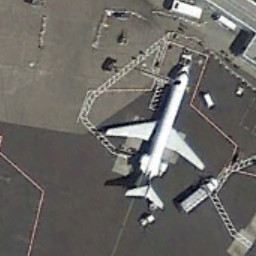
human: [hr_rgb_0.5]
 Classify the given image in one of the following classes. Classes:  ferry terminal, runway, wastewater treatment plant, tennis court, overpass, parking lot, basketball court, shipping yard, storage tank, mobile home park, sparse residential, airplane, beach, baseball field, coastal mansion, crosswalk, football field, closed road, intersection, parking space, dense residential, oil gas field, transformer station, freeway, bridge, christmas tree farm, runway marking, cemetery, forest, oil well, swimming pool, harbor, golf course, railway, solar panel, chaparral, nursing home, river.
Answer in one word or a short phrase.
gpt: airplane